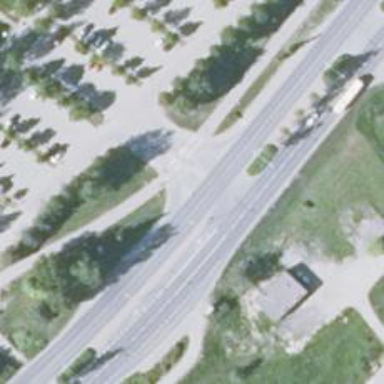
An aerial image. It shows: Asphalt road classified as primary highway.